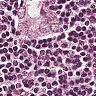
Metastatic tissue present: yes